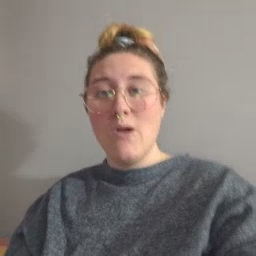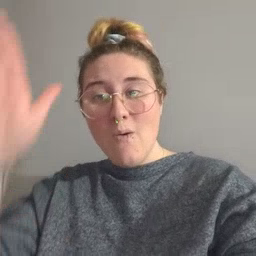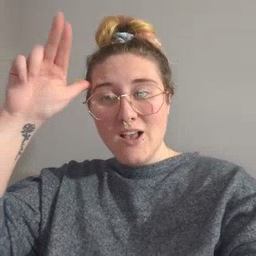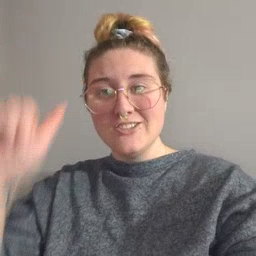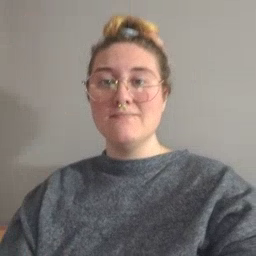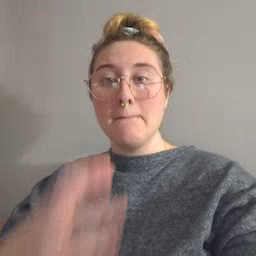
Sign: horse